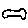
Label: cloud